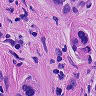
Metastatic tissue present: yes